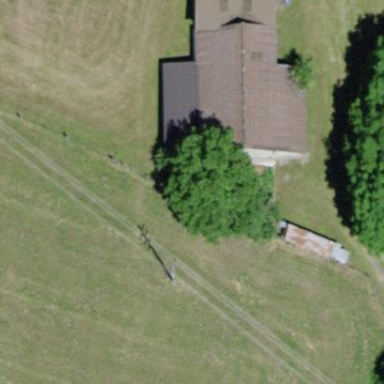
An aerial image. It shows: Barn.